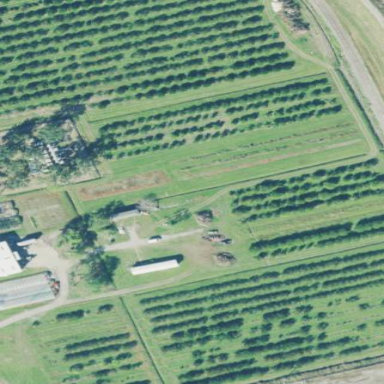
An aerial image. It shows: Orchard.